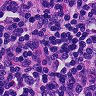
Metastatic tissue present: no